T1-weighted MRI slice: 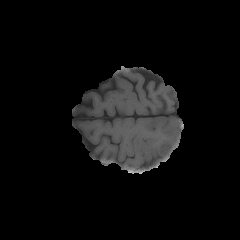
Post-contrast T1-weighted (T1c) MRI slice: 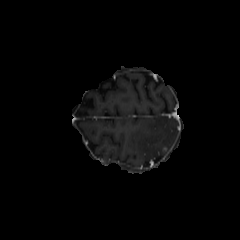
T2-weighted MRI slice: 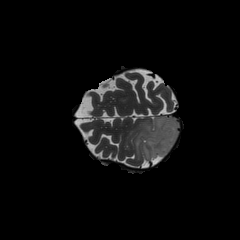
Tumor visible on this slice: yes